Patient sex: M
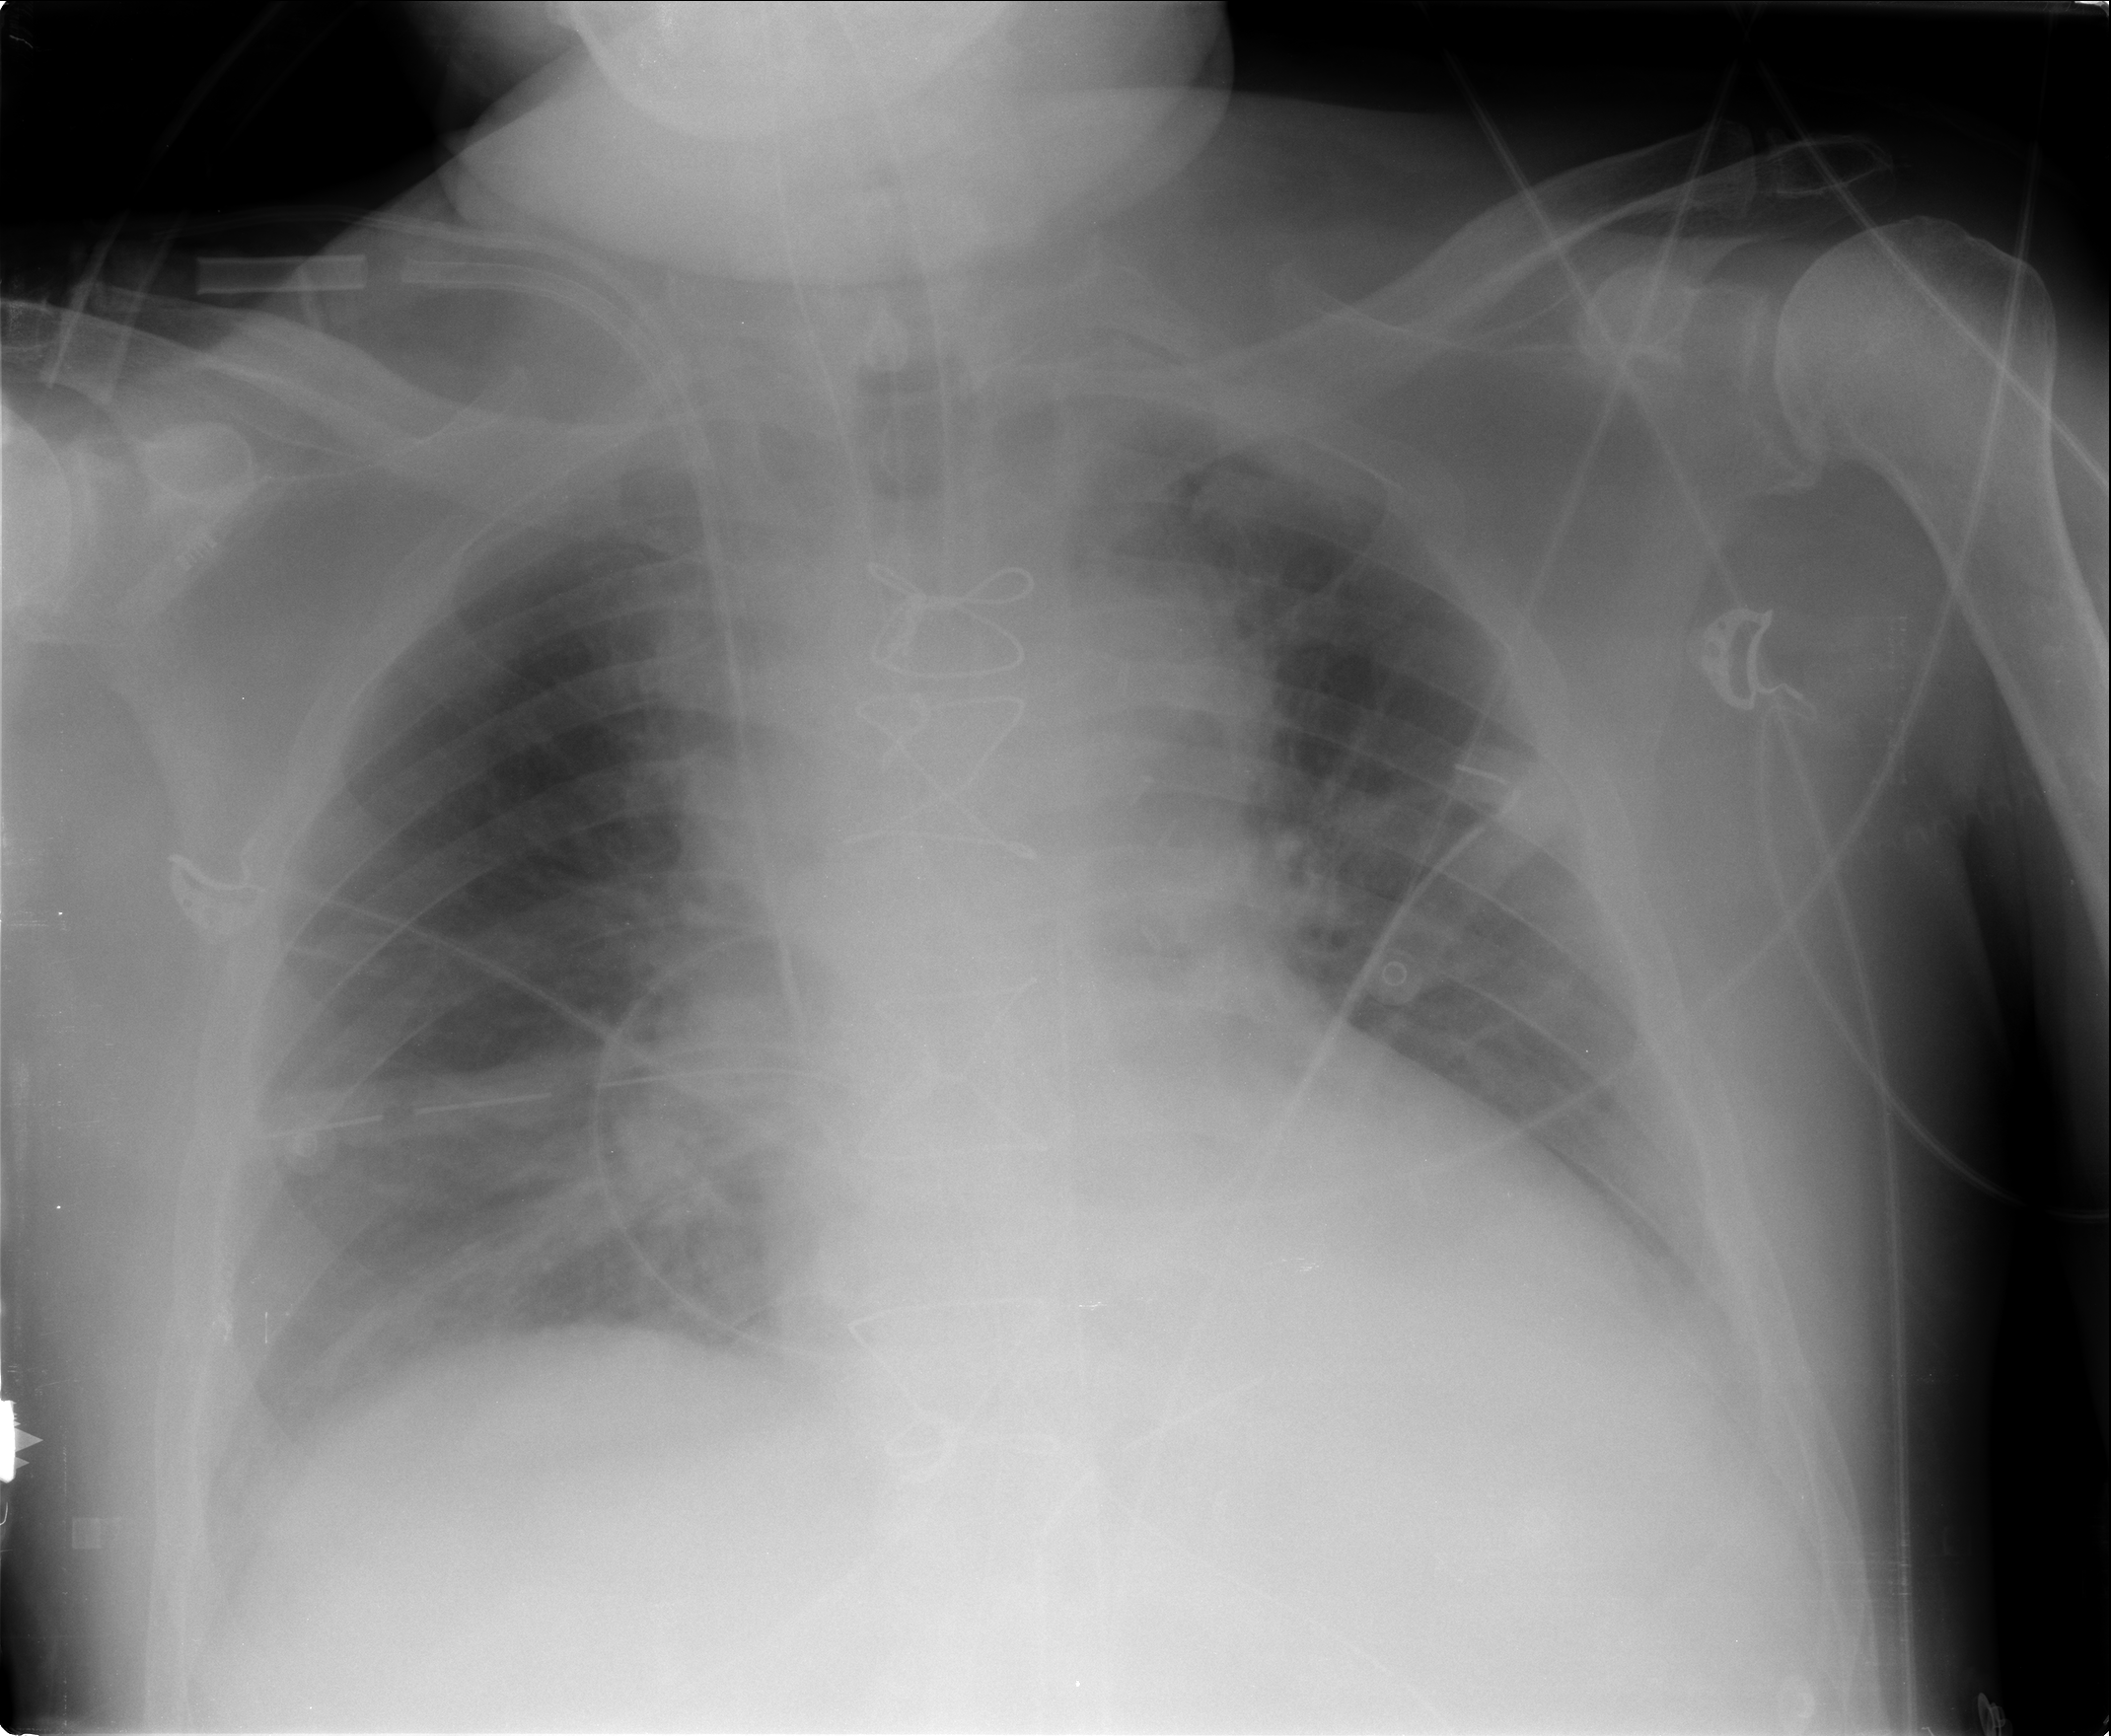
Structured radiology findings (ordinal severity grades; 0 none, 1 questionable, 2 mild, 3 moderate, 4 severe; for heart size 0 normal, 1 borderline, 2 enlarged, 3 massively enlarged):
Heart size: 2
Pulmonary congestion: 2
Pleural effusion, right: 2
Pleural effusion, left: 2
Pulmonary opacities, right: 0
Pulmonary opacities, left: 0
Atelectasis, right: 2
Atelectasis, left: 2